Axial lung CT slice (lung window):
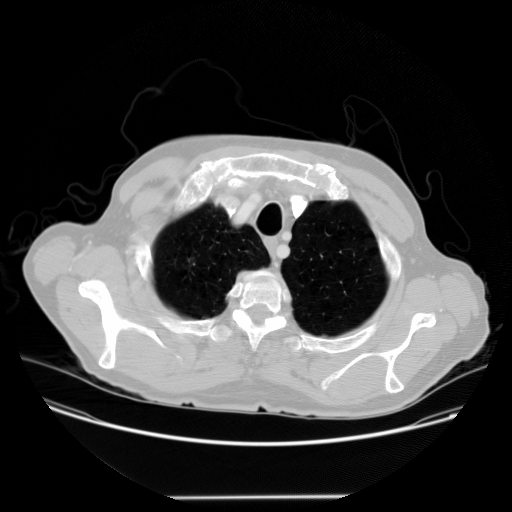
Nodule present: no